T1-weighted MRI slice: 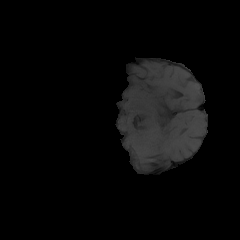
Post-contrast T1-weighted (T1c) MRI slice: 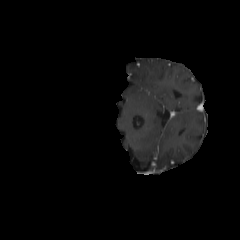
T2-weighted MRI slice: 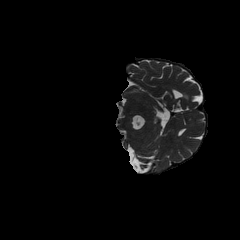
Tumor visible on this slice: no